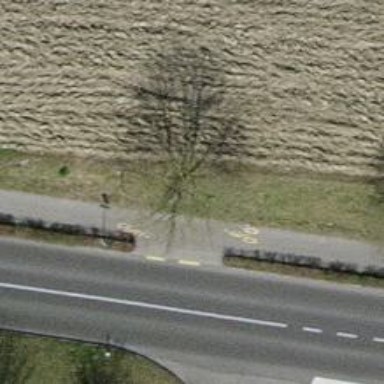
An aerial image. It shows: Hedge barrier.